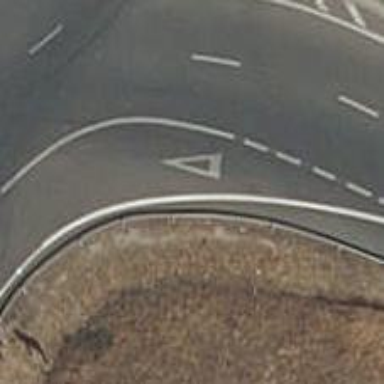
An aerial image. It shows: Road with "give way" sign.